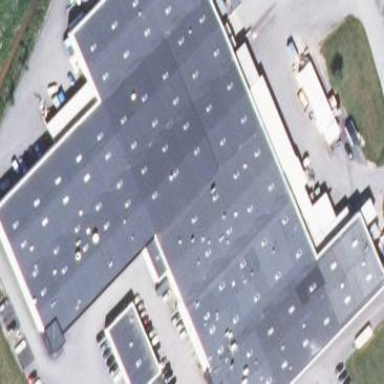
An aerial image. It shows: Manufacturing building.